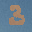
Label: 3